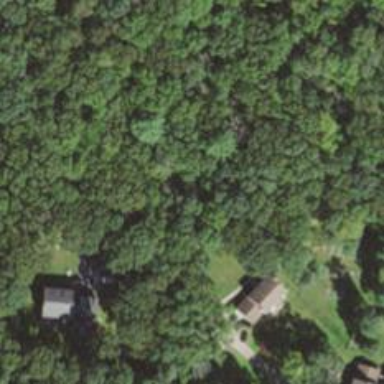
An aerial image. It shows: Residential driveway.